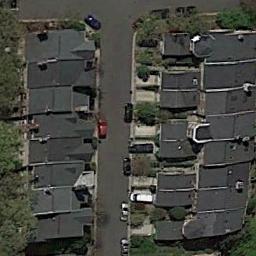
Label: dense_residential